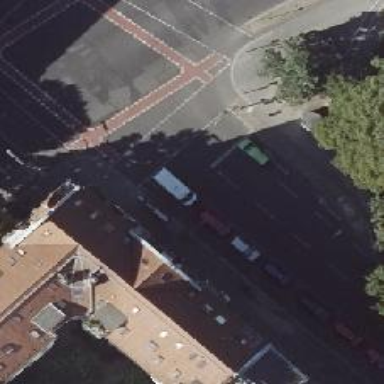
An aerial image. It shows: Road with traffic signals.